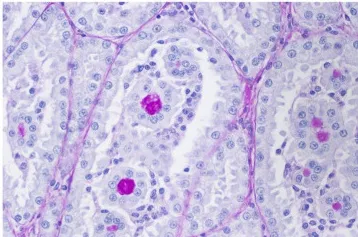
(D) Intraluminal PAS-positive material PAS stain 400x.
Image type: pathology (pas)